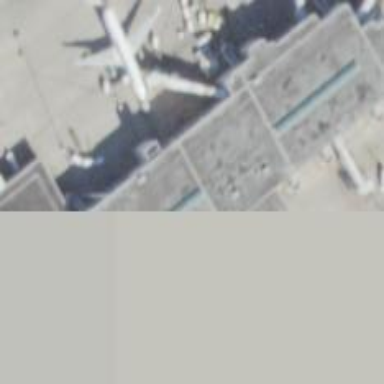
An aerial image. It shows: Airport gate.